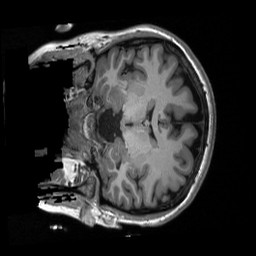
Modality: T1w
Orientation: coronal
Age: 26
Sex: female
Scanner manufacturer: siemens
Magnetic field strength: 3 T
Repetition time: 2.3 s
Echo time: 0.00298 s